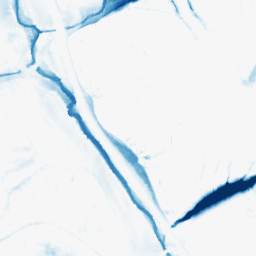
Category: morphological
Decomposition family: morphological_ellipse
Decomposition parameters: operation: closing
width: 30
height: 20
Upsampling method: sinc_hamming
Upsampling parameters: scale: 2
kernel_size: 8
Upsampling scale: 2